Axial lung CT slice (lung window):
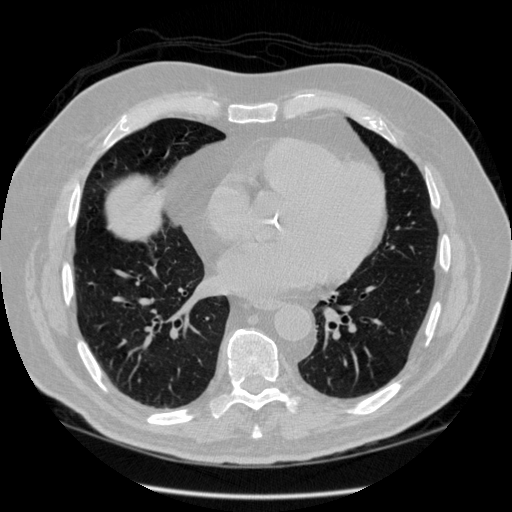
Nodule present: no